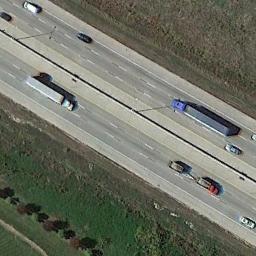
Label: freeway